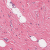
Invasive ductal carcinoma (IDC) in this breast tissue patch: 0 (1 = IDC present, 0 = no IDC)